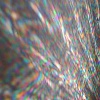
Label: sunburn